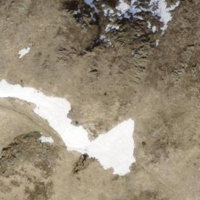
EUNIS habitat code: 23
Species observed at this site:
Arnica montana